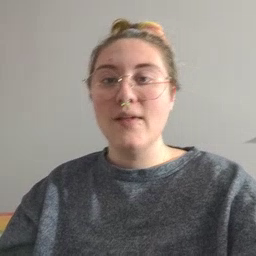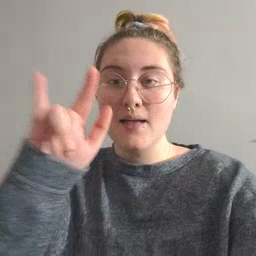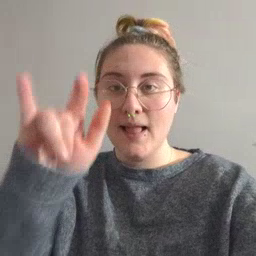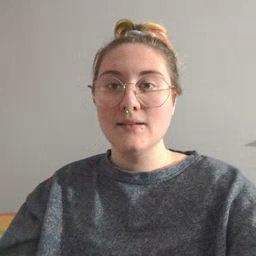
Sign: airplane